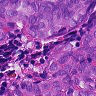
Metastatic tissue present: yes